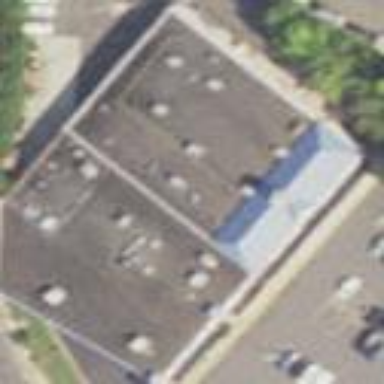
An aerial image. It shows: Retail building.